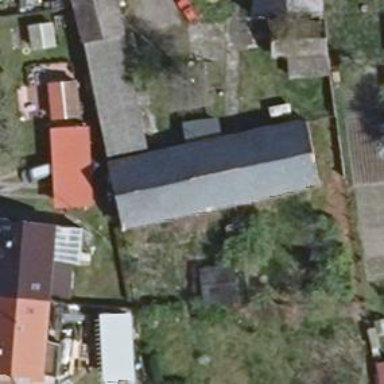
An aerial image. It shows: Gabled building with grey roof oriented along its structure.